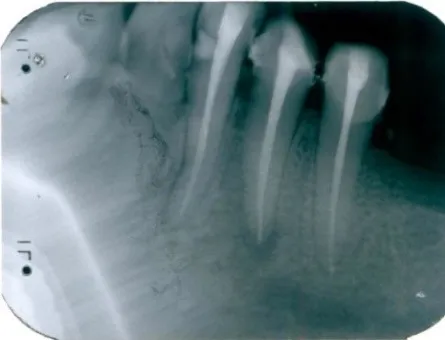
Tooth 3.4 reduced periapical radiolucency.
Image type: radiology (x_ray)